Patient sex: M
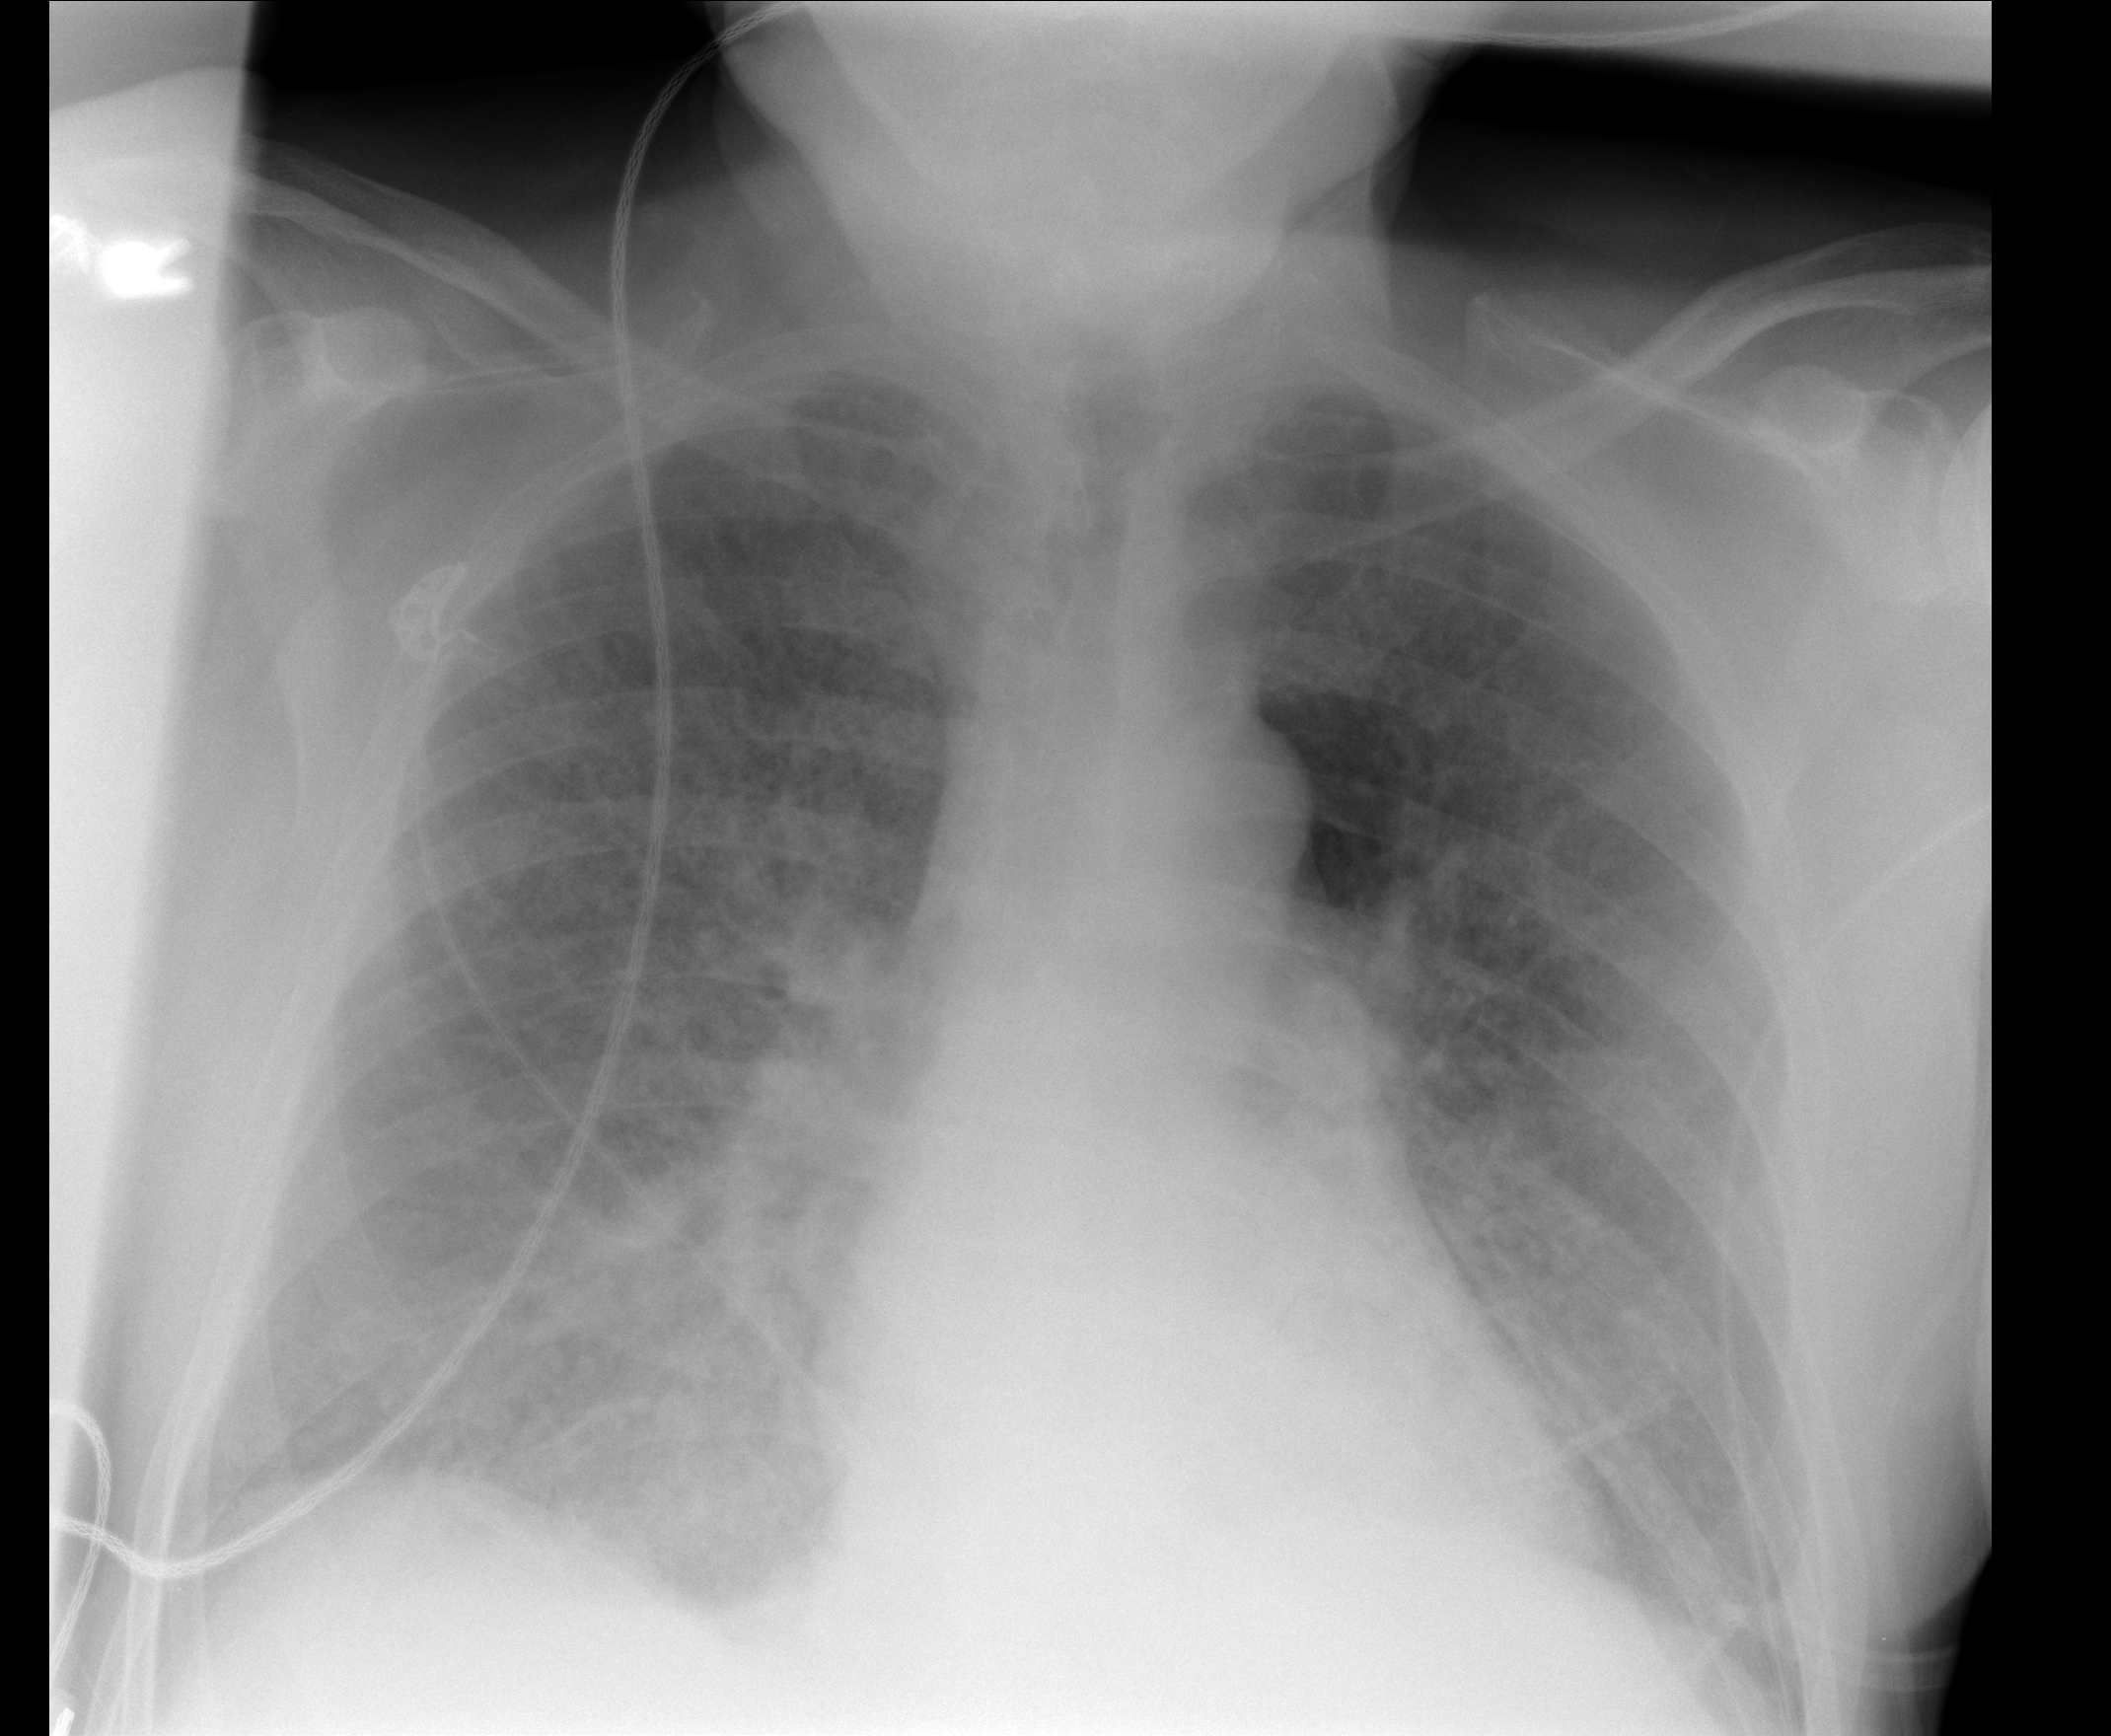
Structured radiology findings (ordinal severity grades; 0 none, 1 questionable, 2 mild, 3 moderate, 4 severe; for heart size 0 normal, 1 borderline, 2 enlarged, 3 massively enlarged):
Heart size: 0
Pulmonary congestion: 4
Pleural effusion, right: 0
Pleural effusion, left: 0
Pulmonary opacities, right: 2
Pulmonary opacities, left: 2
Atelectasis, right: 2
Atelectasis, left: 2